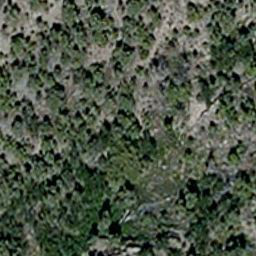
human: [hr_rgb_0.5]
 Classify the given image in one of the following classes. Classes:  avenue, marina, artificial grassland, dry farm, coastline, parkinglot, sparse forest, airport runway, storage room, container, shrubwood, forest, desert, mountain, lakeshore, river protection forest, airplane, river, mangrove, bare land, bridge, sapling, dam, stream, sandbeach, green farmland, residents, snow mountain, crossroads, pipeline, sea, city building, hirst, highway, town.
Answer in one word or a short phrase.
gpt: sparse forest